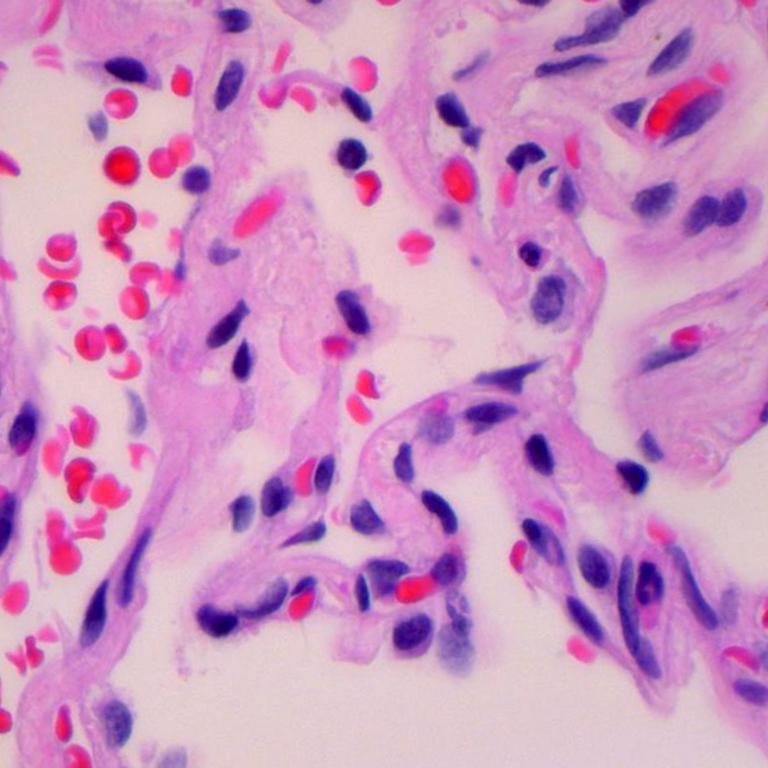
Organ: lung
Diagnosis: benign